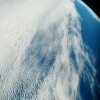
Label: cloud